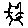
Label: cat